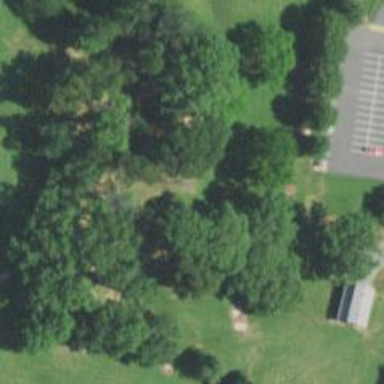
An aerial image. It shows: Disc golf basket.